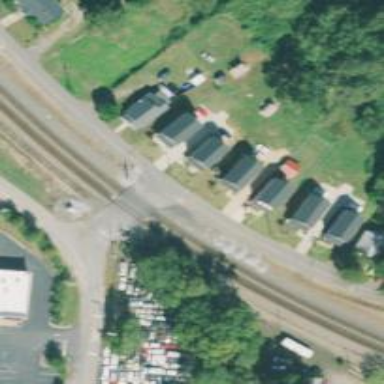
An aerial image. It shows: Level crossing with lights at railway intersection.